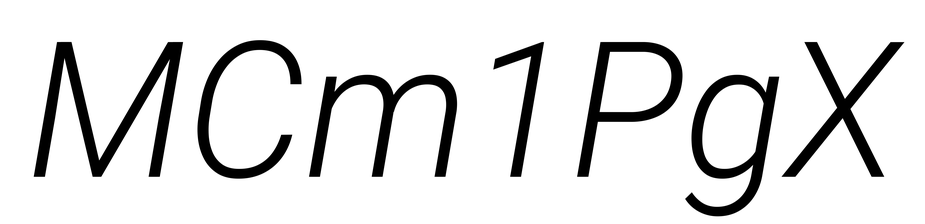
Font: Roboto-Italic_Light_Italic